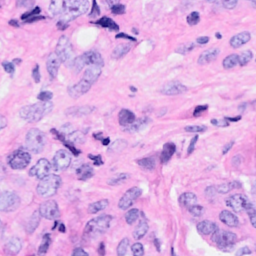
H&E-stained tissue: Breast